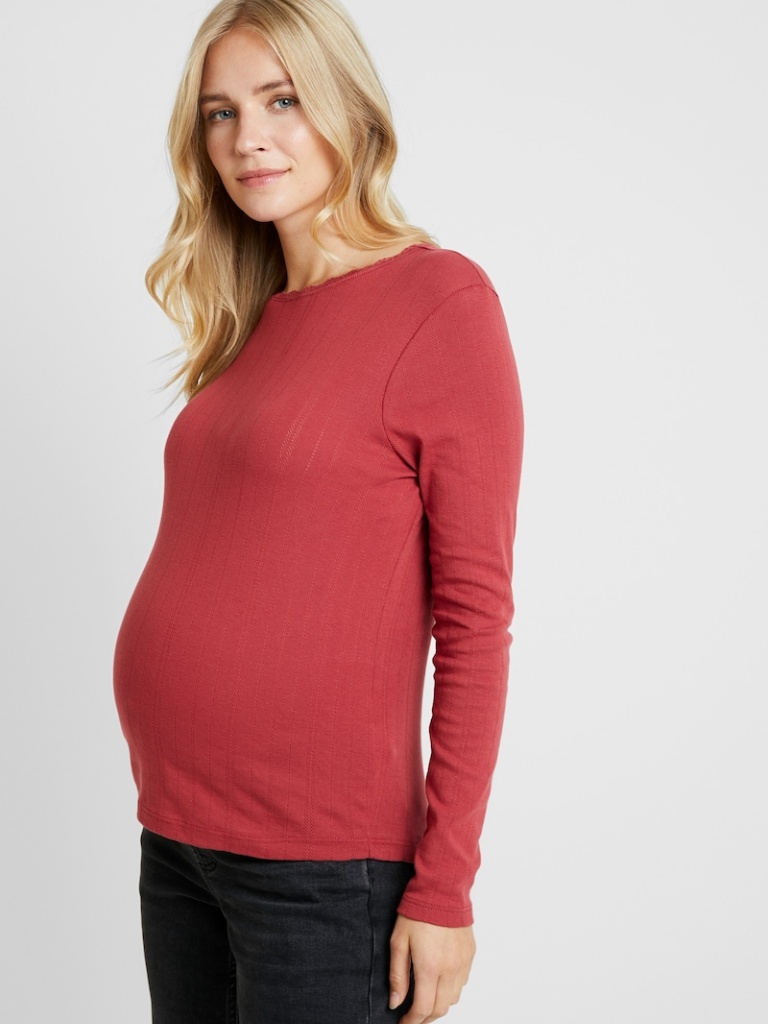
knit relaxed a long-sleeved with the sleeves down hip length Untucked crew sweater